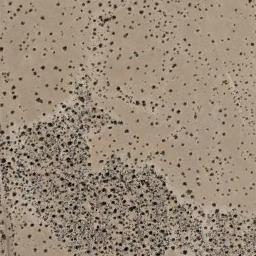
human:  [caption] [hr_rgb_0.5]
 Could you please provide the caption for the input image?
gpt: The chaparral is consist of many bushes on the desert .

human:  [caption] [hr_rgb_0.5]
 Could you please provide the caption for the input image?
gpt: There is a path and scattered trees in the jungle .

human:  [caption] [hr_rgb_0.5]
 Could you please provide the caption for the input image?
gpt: A lot of small chaparrals grow in the desert .

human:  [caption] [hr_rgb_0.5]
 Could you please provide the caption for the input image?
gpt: Chaparral is half dense and half sparse in the sand .

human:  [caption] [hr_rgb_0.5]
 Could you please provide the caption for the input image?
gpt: The middle of the chaparral is dense .